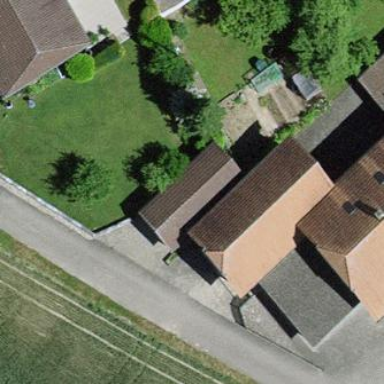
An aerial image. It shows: Garage.